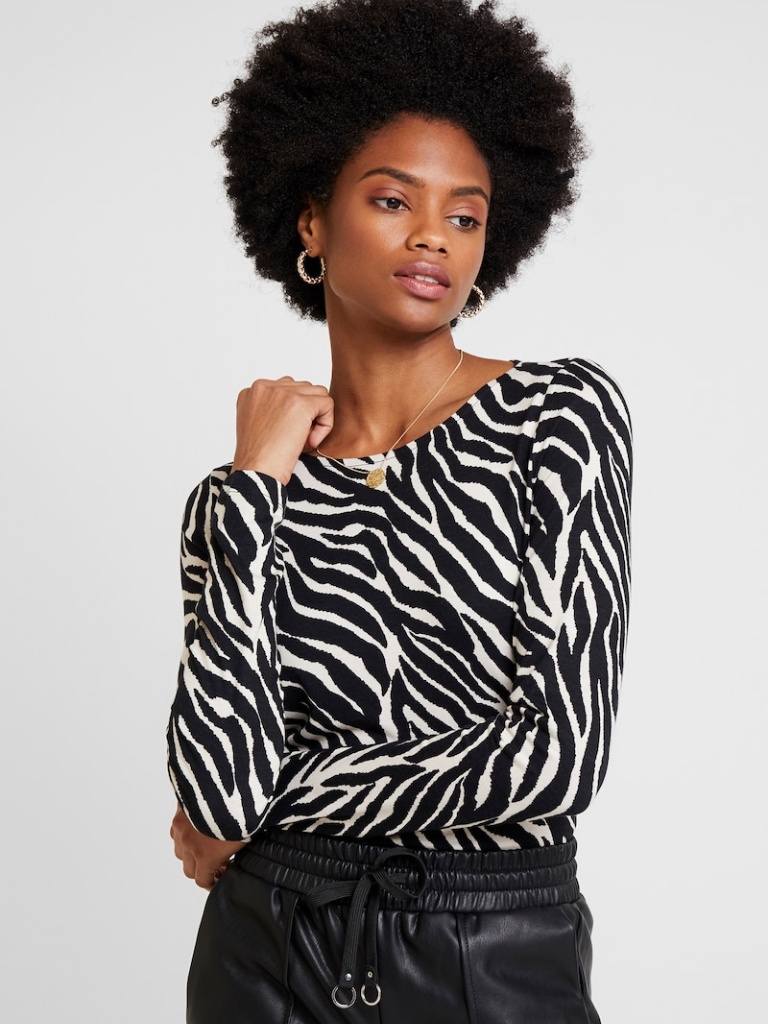
knit tight a long-sleeved with the sleeves down hip length Fully Tucked in crew blouse